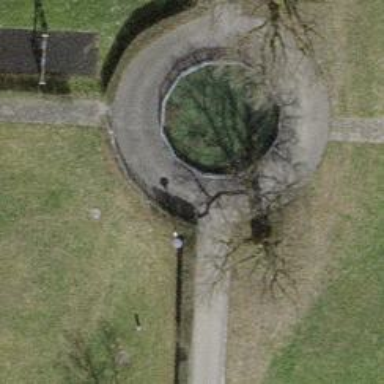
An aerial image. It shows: Fountain.